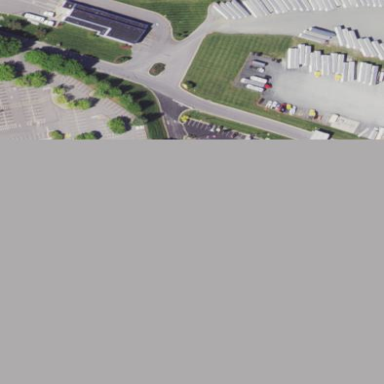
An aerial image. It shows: Building for repairing trucks.